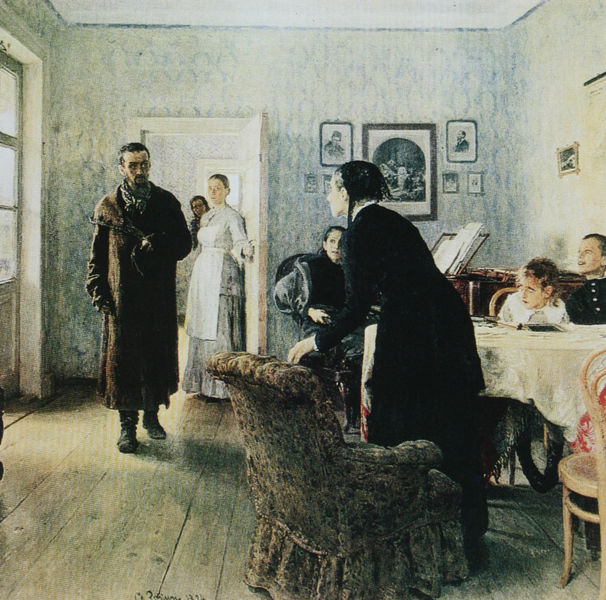
Titel: Unerwartet
Künstler: Ilja Repin
Standort: Moskau
Institution: Tretjakow-Galerie
Schlagwörter: blau, dunkel, flügel, gemälde, mann, schatten, weiß, frauen, grün, impressionismus, menschen, mädchen, sitzen, braun, fenster, frau, grau, handschuhe, hell, holz, kleid, licht, männer, raum, schwarz, stuhl, stühle, szene, tisch, tür, zeichnung, zimmer, blick, haus, rot, tuch, gesellschaft, haube, malerei, muster, wand, alte, blicke, dienerin, rahmen, stehen, tod, tot, trauer, bild, hände, innenraum, möbel, tischdecke, tischtuch, kalt, boden, interieur, mantel, realismus, reich, sessel, stoff, adel, decke, familie, kind, mutter, personen, vater, musik, alltag, genre, kinder, schürze, magd, bilder, fotos, wohnzimmer, ecke, fußboden, noten, notenständer, parkett, russland, besucher, dega, dielen, krieg, blue, chair, hat, men, people, red, window, women, armchair, chairs, conversation, dark, dress, girls, gray, interior, lace, meeting, painting, polster, room, table, talking, tapete, wall, witwe, wohnung, woman, yellow, diele, holzboden, spielen, finster, klavier, lesen, musikinstrument, dienstmädchen, maid, picture, pictures, pink, servant, esszimmer, brown, dining, floor, stube, wallpaper, holzdielen, junge, rüschen, knöpfe, freude, foto, wände, rit, fugen, knabe, buch, uniform, soldat, schweden, bürgertum, stiefel, schritt, arzt, schwester, portraits, aufstehen, fauteuil, biedermeier, besuch, öffnung, man, bürgerlich, girl, house, boy, child, eyes, important, ankunft, light, entrance, erstaunt, holzfussboden, frame, shawl, shadow, coat, mother, beard, boots, sohn, jacket, grossmutter, doktor, children, door, frames, eintritt, person, russisch, botschaft, heimkehr, rückkehr, family, notes, walls, school, nachricht, hausmädchen, gast, apron, home, book, heim, skandinavien, tablecloth, magdt, überraschung, hanging, doorway, father, beängstigend, russia, russian, stühl, photographs, planks, aufsehen, unerwartet, blauch, hauspersonal, behindert, return, upper class, ilder, schwarz+, piano, skandinavisch, dispute, f, i, beileid, unverhofft, o, degar, widow, doktors ankuendigung, repin, tabl, vermisst, unererwarteter gast, überraschun, sesselk, cooler, the stranger's arrival, the visit, scuttle, uphostery, wieder da, igor